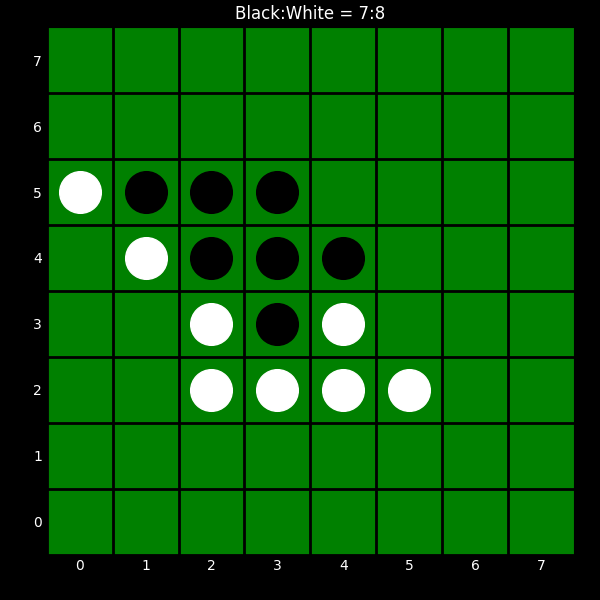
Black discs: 7
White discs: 8